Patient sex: M
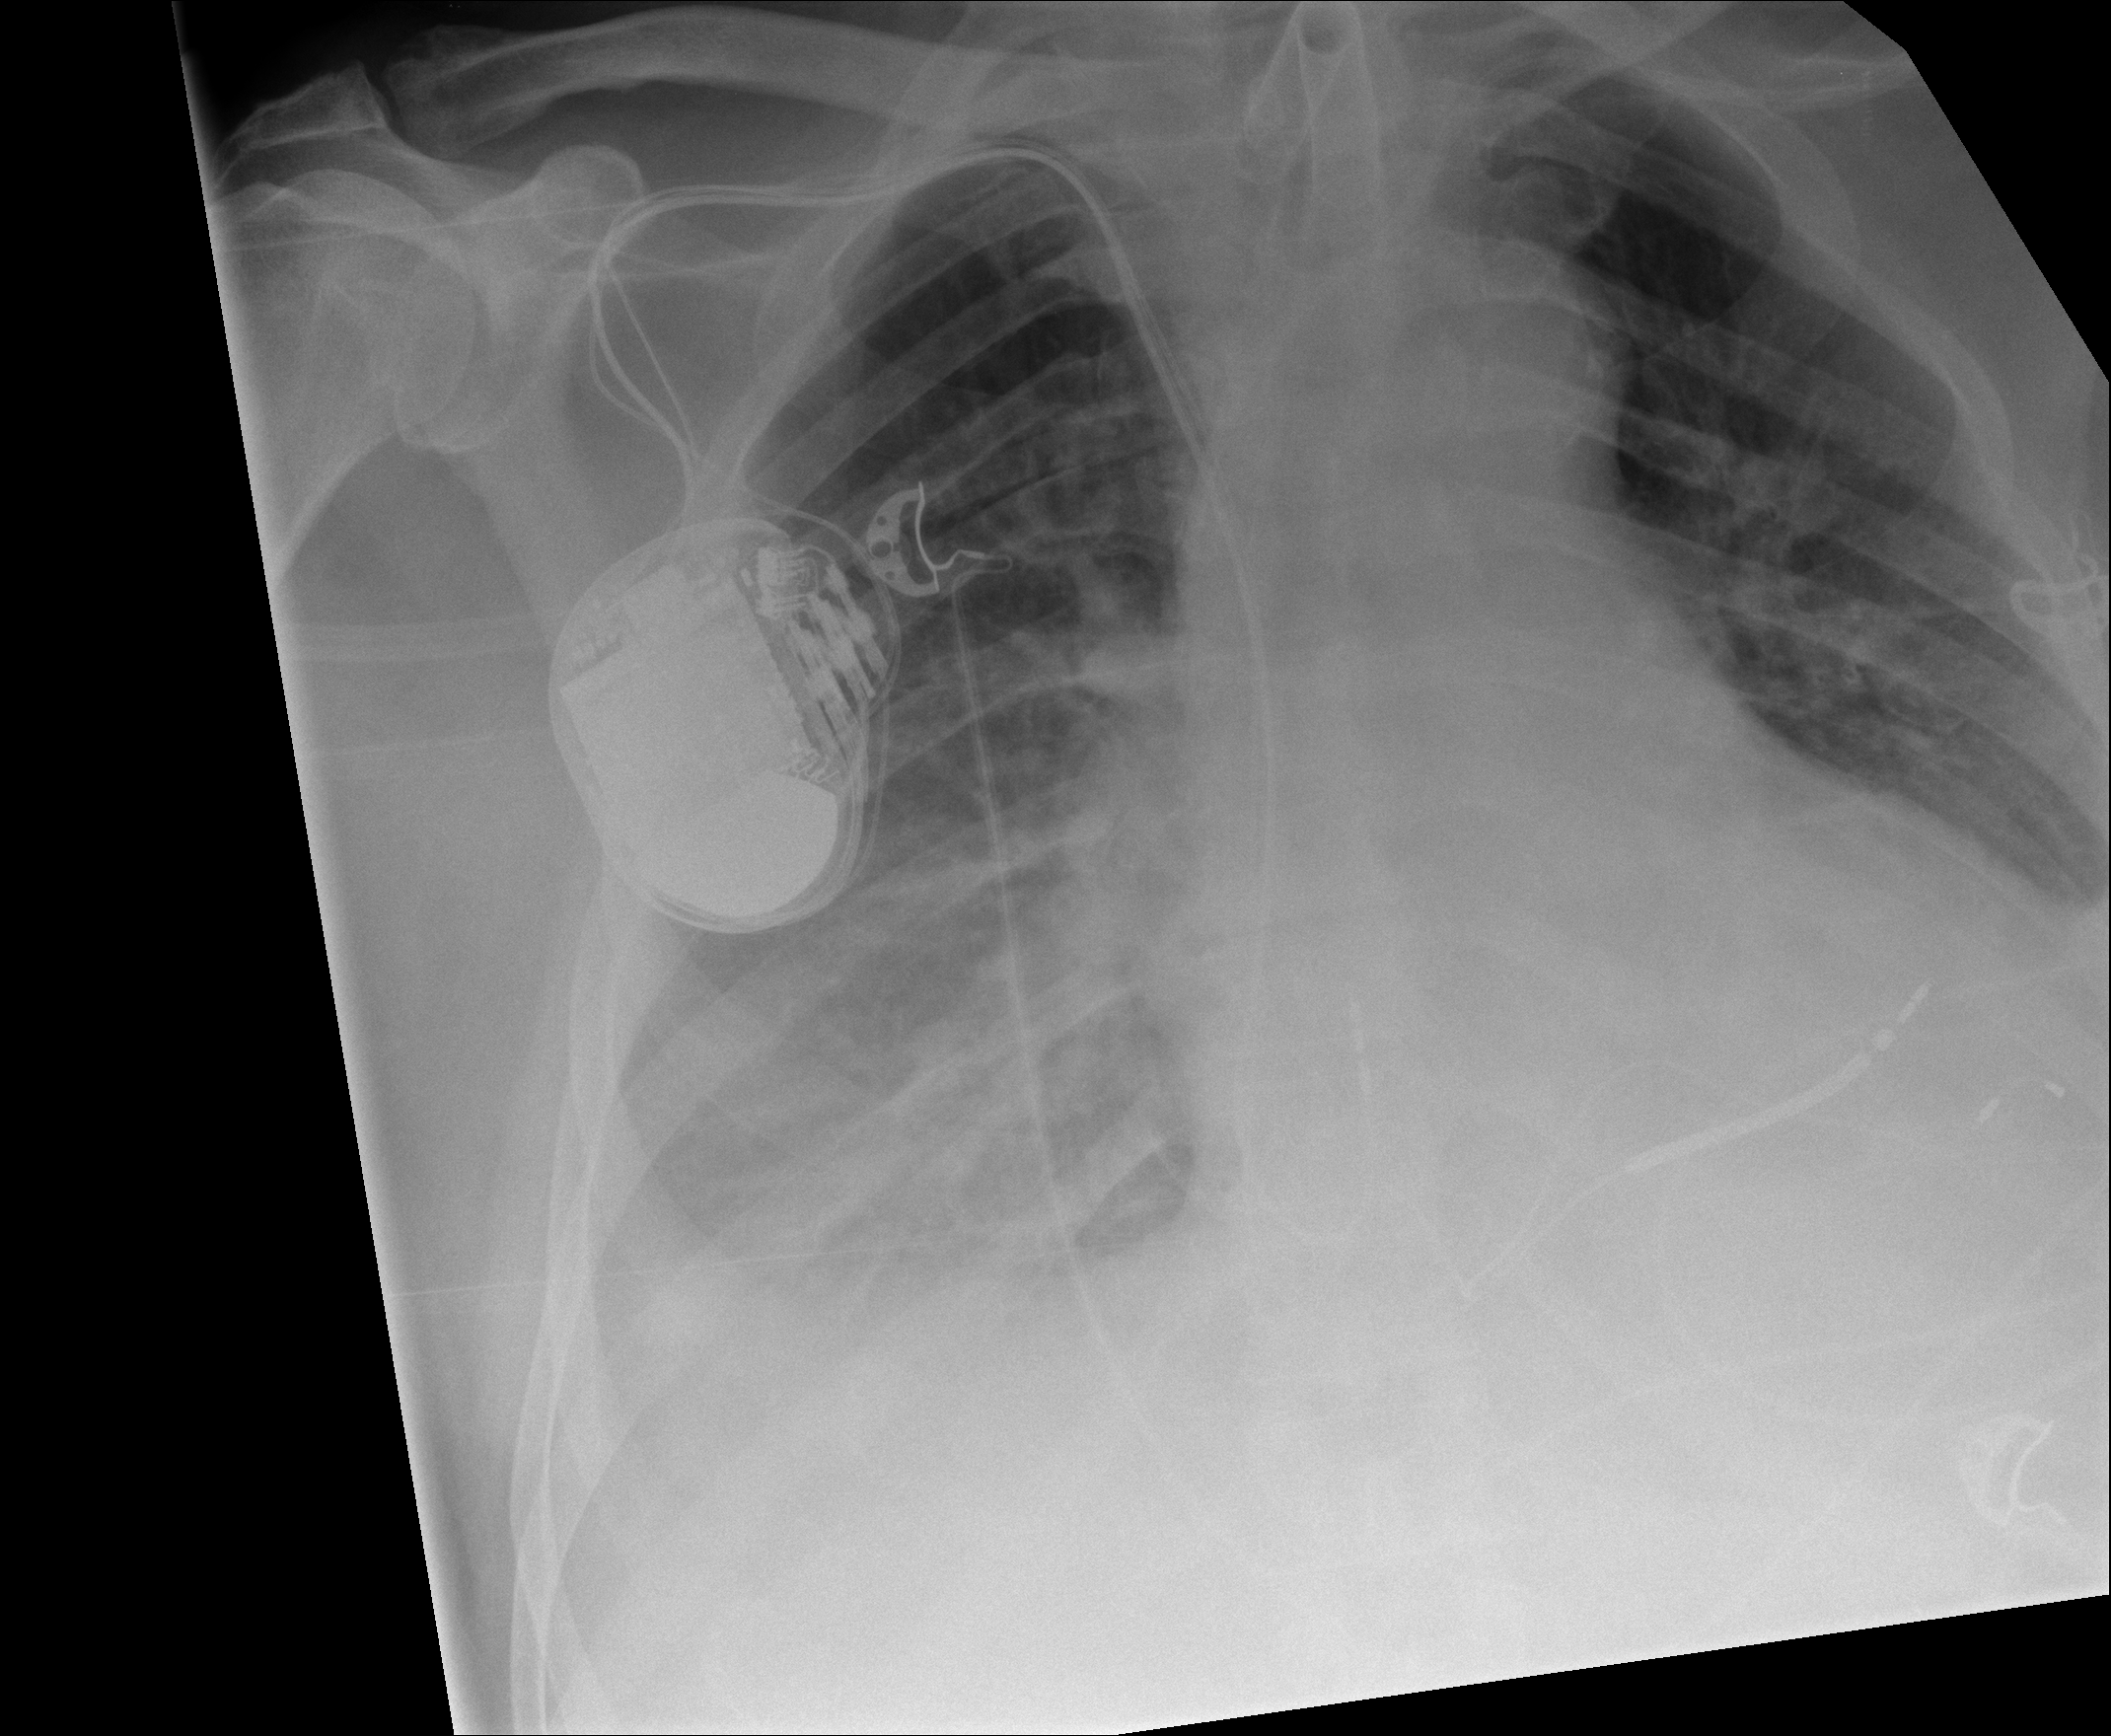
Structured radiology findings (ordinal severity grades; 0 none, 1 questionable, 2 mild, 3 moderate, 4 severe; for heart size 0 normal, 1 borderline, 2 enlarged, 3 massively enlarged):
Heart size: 2
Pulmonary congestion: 2
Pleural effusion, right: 2
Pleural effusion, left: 2
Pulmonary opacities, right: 3
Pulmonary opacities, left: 2
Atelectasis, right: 2
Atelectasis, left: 2